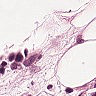
Metastatic tissue present: yes